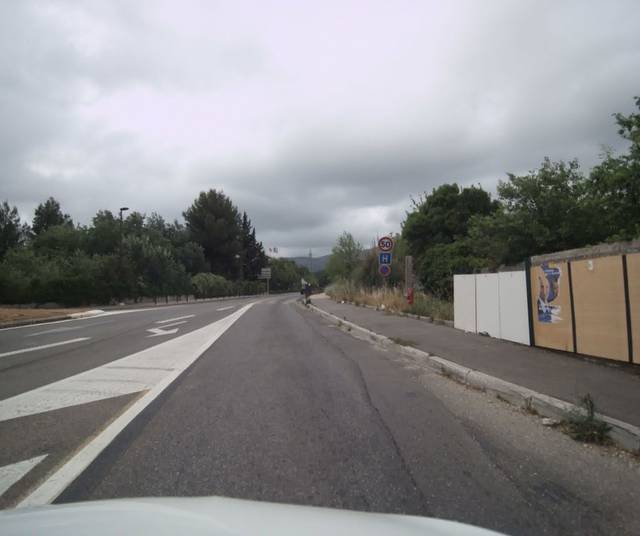
Region: France
Coordinates: 43.13, 5.877